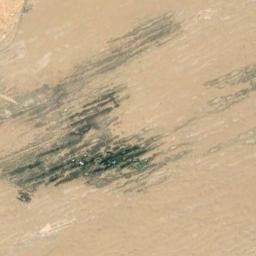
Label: desert